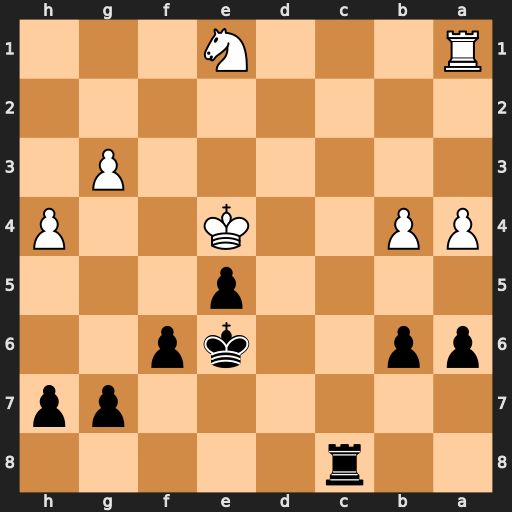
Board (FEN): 2r5/6pp/pp2kp2/4p3/PP2K2P/6P1/8/R3N3
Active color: b
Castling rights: -
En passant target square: -
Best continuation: Rc3 Nd3 f5+ Ke3 e4